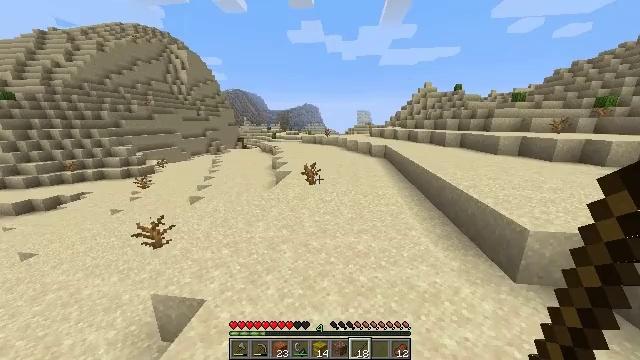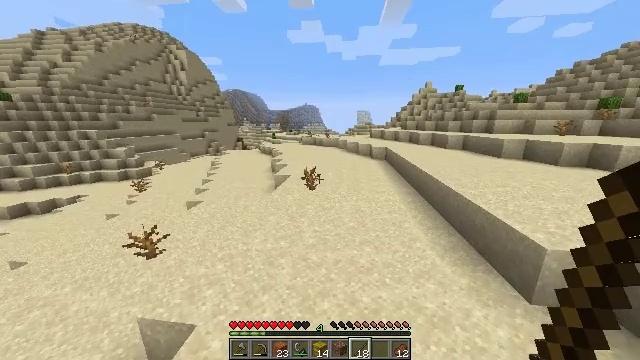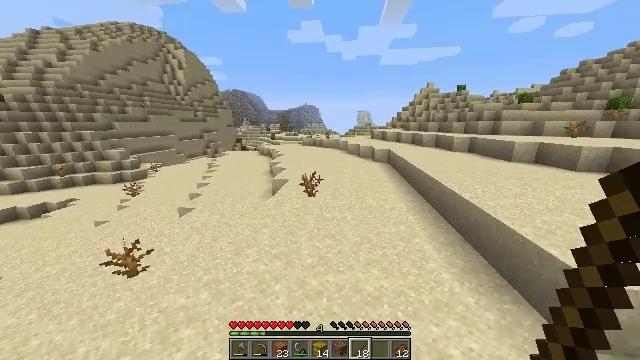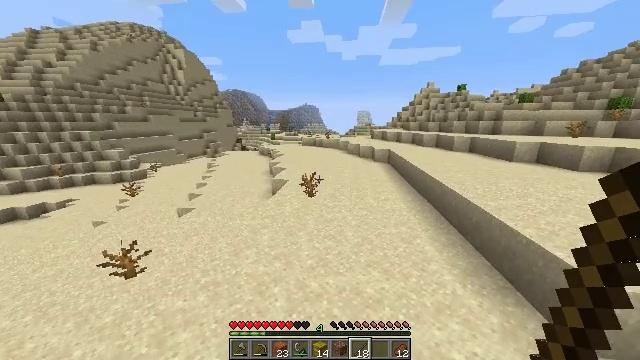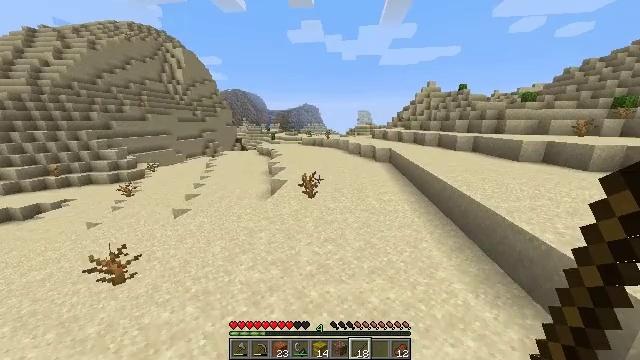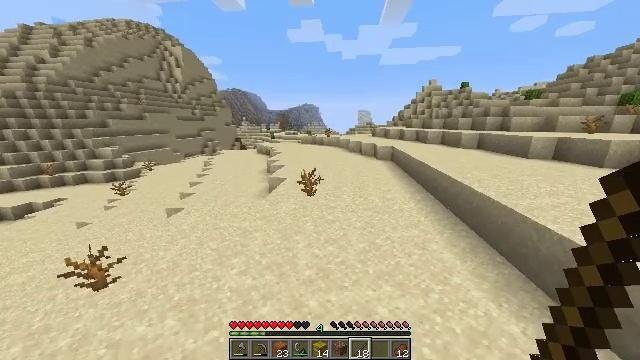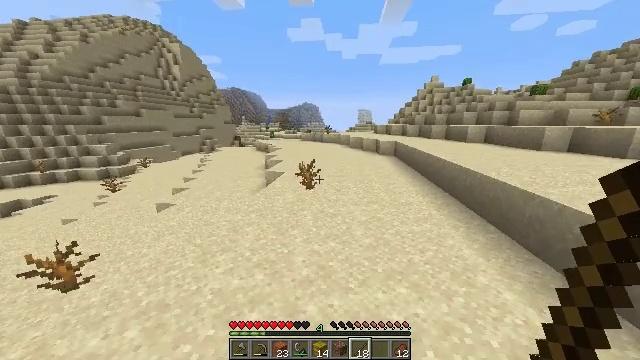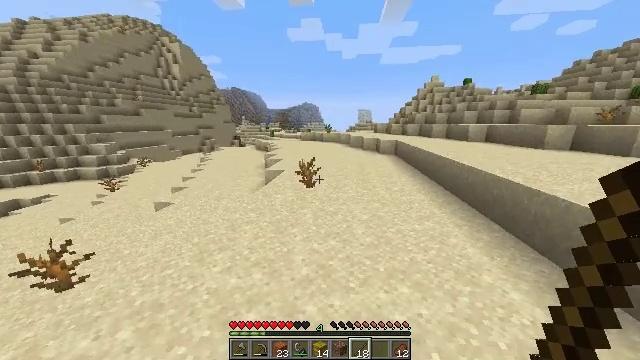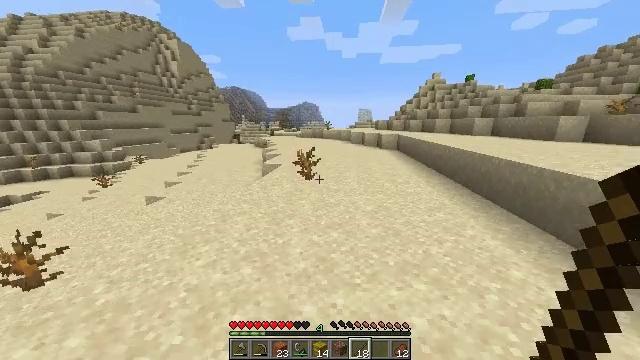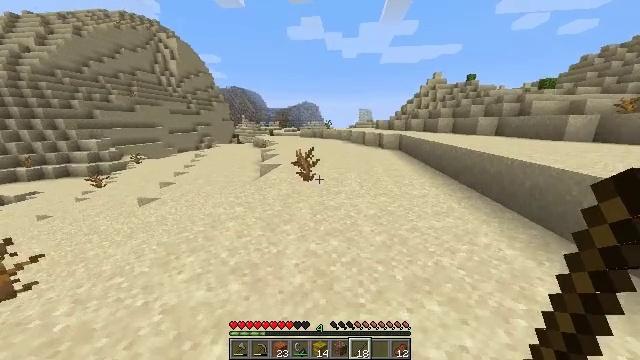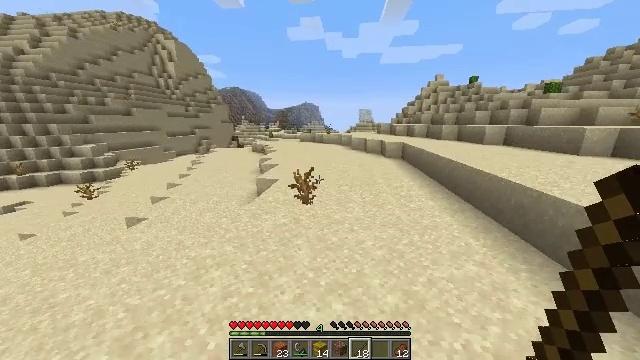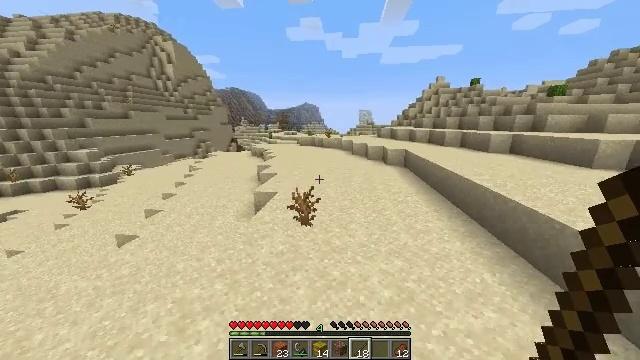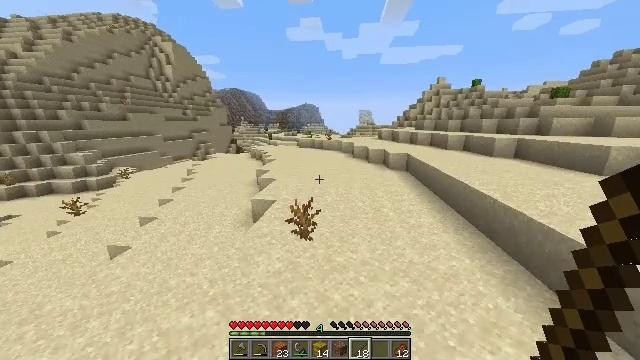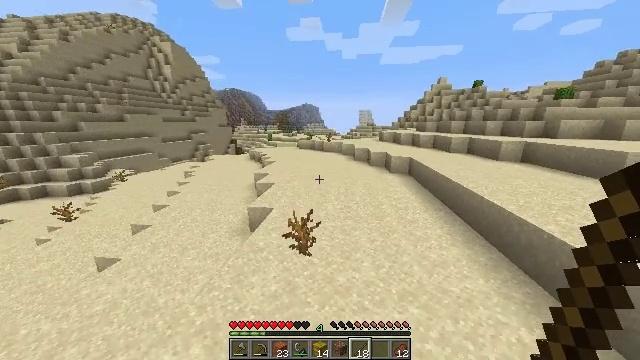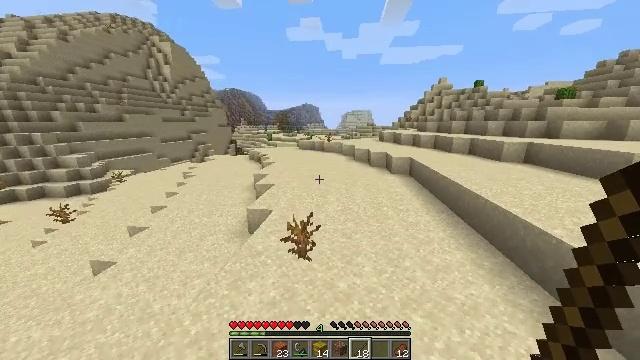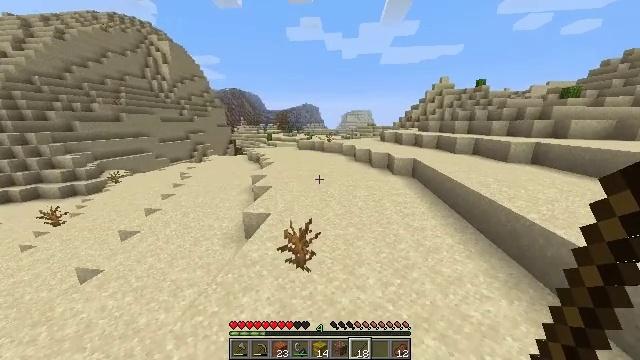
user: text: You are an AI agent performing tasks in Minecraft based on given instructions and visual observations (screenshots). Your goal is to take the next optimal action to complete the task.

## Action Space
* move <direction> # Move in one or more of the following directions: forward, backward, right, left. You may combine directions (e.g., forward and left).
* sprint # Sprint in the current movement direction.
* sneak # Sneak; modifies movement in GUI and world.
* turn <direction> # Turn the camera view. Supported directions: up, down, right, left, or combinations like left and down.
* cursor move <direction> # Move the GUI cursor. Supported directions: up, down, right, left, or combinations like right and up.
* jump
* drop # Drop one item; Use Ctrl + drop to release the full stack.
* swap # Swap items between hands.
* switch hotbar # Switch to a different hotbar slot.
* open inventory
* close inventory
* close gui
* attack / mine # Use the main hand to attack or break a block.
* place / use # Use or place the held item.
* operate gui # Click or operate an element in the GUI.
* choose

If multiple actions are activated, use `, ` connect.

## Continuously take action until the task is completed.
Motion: motion action
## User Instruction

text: Collect the dead bush from dry areas.
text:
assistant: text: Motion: move forward, sprint, jump
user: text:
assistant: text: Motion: move forward, sprint, jump
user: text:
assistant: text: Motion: move forward, sprint, jump
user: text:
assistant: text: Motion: move forward, sprint, jump
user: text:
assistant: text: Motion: move forward, sprint, jump
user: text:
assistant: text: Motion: move forward, sprint, jump
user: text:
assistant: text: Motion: move forward, sprint, jump
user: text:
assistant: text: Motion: move forward, sprint, jump
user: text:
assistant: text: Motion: move forward, sprint, jump
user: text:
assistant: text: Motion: move forward, sprint, jump
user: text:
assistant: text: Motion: move forward, sprint, jump
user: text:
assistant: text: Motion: move forward, sprint, jump
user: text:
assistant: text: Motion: move forward, sprint, jump
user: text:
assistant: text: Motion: move forward, sprint, jump
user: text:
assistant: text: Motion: move forward, sprint, jump
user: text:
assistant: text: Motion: move forward, sprint, jump
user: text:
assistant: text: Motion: move forward, sprint, jump
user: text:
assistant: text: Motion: move forward, sprint, jump
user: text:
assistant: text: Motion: move forward, sprint, jump
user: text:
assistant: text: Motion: move forward, sprint, jump
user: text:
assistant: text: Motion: move forward, sprint
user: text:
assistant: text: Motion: move forward, sprint
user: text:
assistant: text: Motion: move forward
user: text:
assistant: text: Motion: move forward
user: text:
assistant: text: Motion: move forward
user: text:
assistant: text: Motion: move forward
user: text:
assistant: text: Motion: move forward
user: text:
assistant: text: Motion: move forward
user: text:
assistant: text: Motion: move forward
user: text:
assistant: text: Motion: move forward